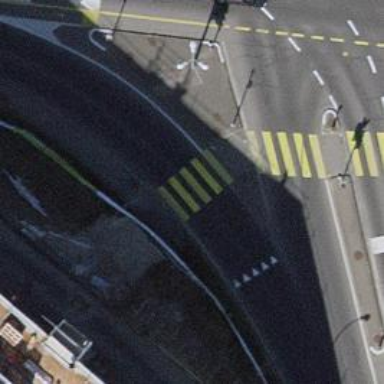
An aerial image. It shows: Sidewalk along the footway.